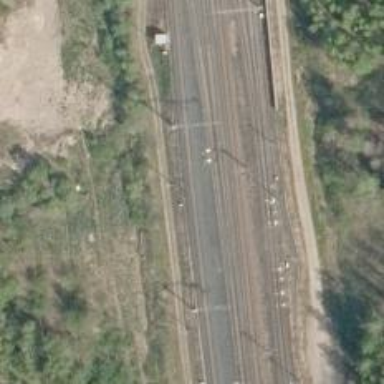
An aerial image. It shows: Railway with continuous electrified contact line.